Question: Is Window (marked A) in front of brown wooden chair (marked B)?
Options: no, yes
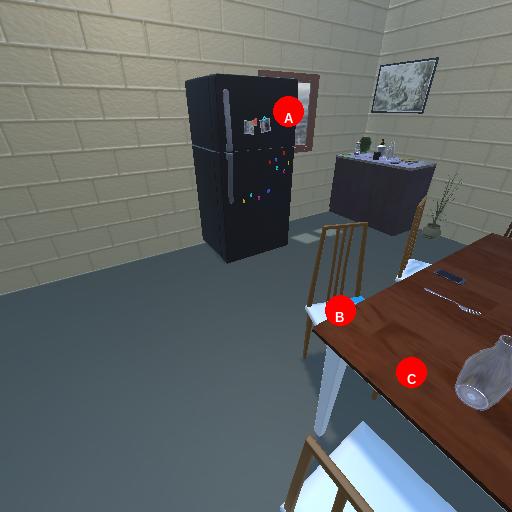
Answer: no